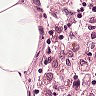
Metastatic tissue present: no